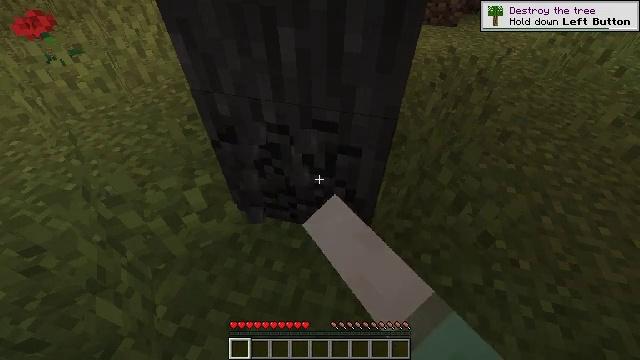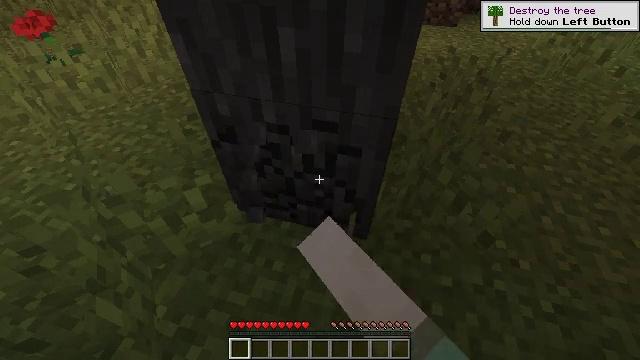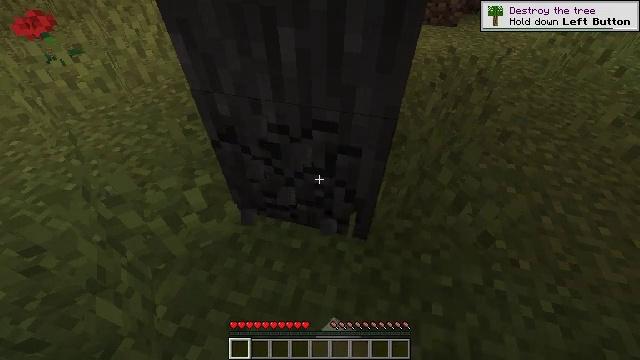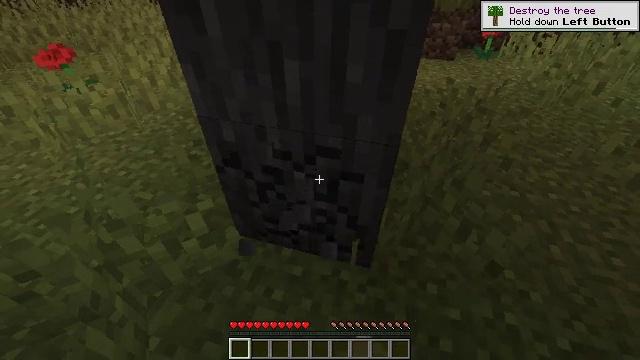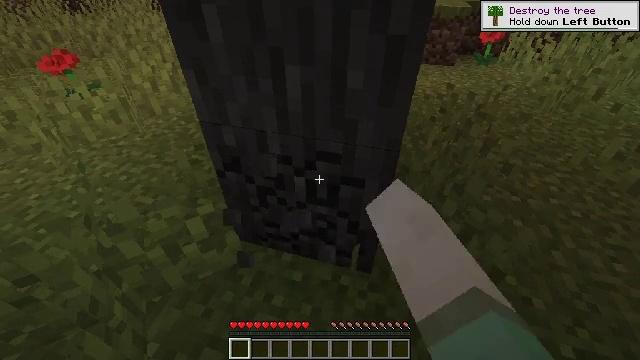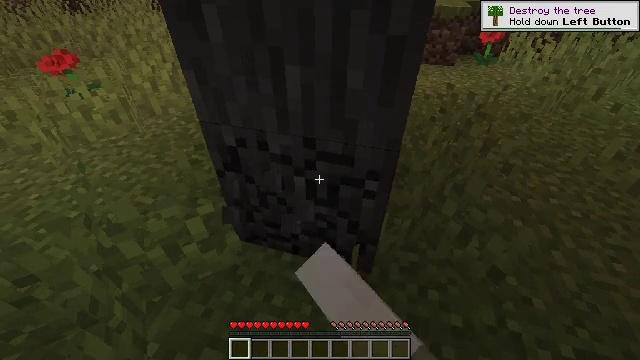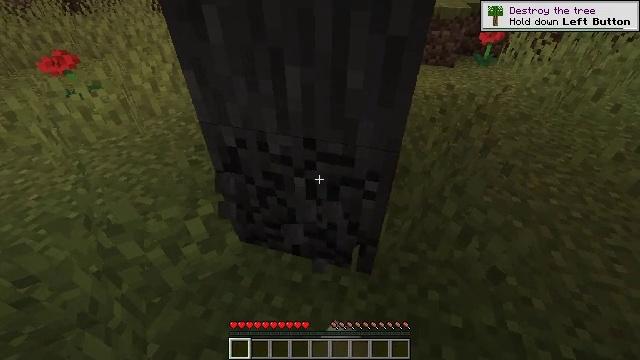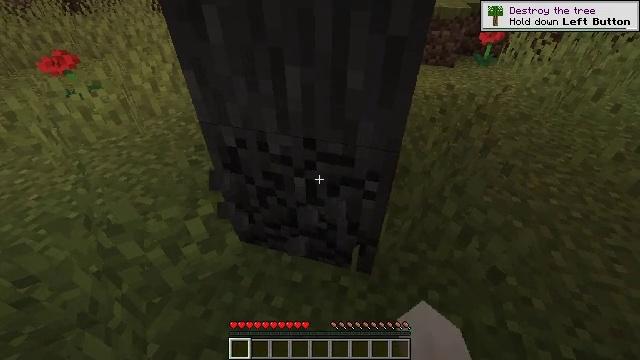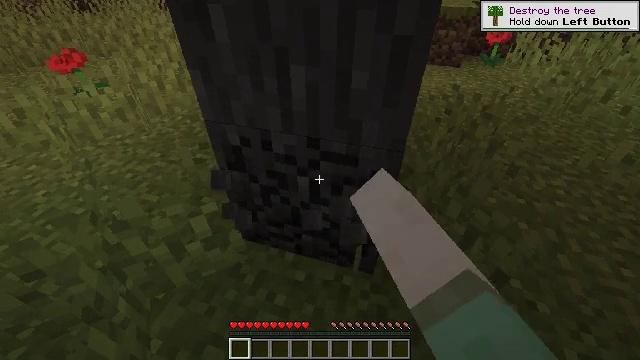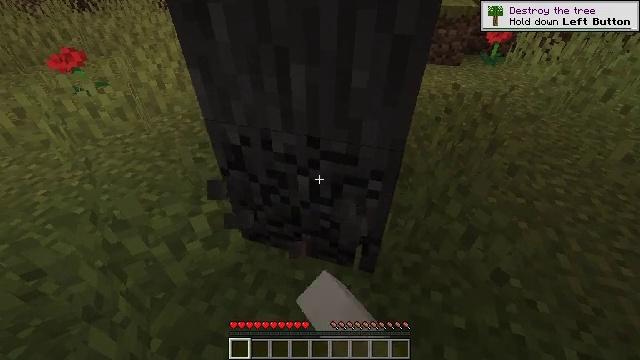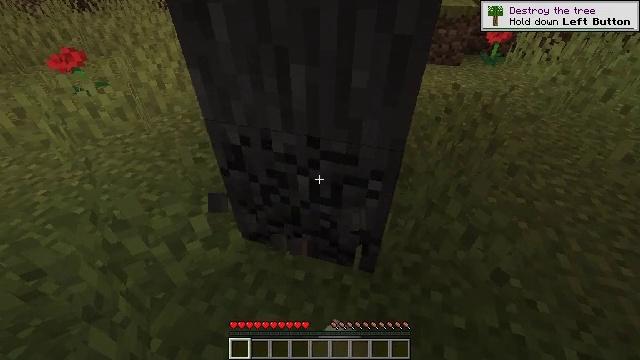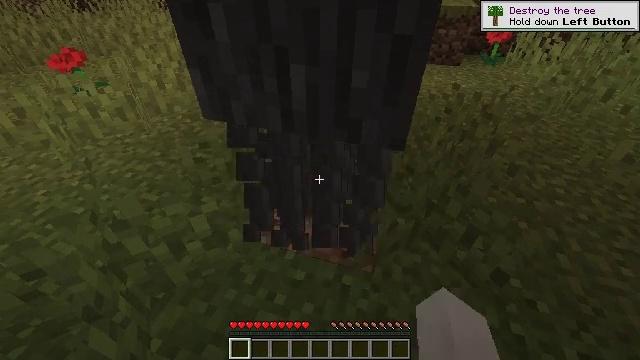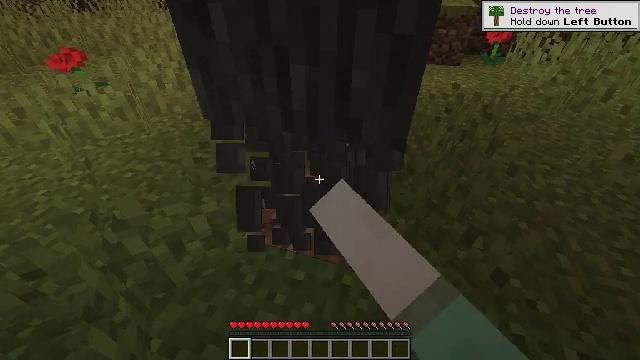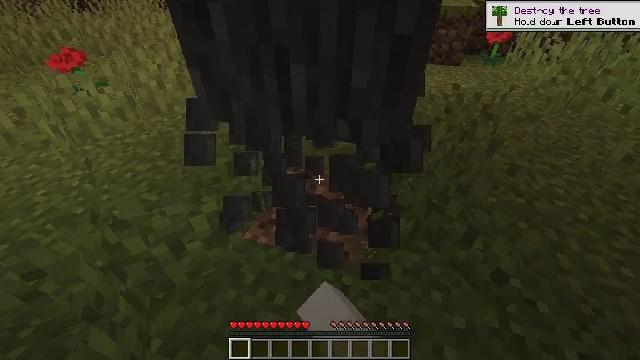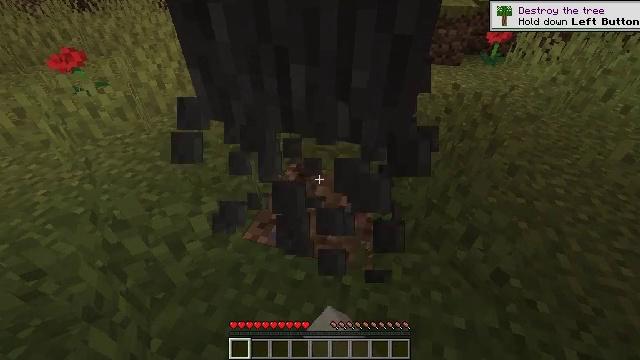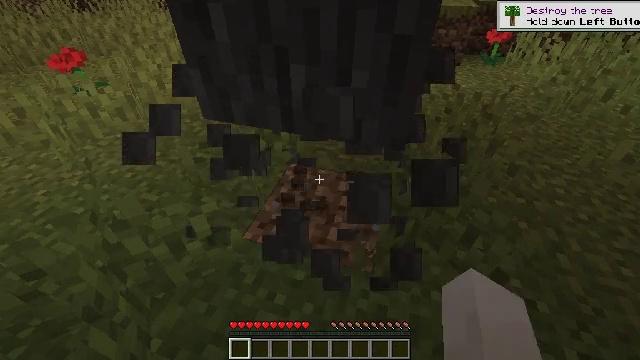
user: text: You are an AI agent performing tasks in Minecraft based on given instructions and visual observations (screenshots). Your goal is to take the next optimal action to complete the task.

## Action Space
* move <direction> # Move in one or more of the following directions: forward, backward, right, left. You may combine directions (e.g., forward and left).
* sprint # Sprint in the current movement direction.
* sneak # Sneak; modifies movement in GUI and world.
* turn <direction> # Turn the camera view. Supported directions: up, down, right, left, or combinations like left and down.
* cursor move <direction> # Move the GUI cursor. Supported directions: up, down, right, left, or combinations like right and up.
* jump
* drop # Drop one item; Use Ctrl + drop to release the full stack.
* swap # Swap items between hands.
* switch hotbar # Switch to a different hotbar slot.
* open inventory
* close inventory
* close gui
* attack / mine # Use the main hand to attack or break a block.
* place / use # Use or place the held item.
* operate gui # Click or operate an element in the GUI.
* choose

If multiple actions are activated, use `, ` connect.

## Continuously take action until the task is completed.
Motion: motion action
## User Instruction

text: Mine acacia log from the tree's trunk.
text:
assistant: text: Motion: attack / mine
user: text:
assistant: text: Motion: attack / mine
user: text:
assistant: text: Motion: turn up, attack / mine
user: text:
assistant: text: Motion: turn up, attack / mine
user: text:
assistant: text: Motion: attack / mine
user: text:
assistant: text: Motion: attack / mine
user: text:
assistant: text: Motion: attack / mine
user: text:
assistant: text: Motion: turn left, attack / mine
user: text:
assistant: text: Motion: attack / mine
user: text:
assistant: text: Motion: attack / mine
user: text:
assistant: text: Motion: attack / mine
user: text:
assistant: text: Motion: attack / mine
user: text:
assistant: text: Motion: attack / mine
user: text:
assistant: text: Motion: attack / mine
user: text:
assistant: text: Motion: attack / mine
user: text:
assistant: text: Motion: attack / mine
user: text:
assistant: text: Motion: attack / mine
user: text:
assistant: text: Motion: attack / mine
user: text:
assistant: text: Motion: move forward, turn right and up, attack / mine
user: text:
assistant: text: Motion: move forward, turn right and up, attack / mine
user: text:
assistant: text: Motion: attack / mine
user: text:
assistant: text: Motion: move left, attack / mine
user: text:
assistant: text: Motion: move left, attack / mine
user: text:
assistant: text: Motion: move left, attack / mine
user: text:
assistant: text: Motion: turn right and down, attack / mine
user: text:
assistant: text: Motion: turn right and down, attack / mine
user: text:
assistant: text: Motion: turn right, attack / mine
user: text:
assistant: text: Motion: turn right, attack / mine
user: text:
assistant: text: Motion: move right, turn right, attack / mine
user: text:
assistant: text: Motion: move right, turn left and down, attack / mine